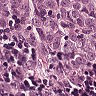
Metastatic tissue present: yes